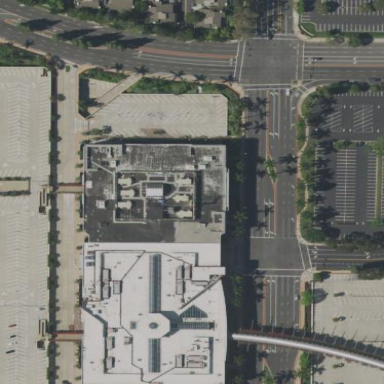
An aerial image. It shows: Department store building.